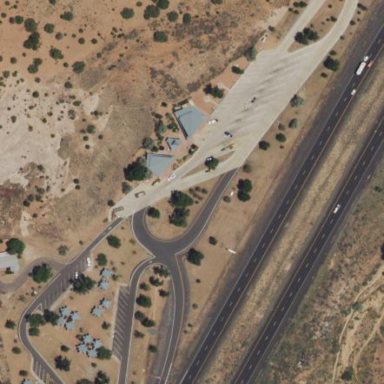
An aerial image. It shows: Rest area along the road.